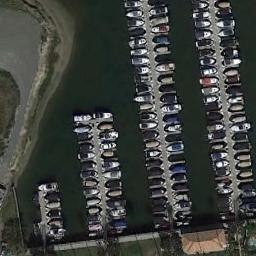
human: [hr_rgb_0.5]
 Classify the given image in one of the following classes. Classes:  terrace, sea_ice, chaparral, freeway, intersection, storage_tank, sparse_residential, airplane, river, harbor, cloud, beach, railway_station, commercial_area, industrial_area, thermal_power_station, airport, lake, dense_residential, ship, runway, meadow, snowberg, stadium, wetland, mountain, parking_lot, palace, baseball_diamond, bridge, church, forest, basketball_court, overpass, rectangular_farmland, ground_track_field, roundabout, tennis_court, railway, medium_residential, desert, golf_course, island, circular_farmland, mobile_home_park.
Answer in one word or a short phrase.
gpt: harbor